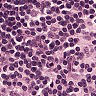
Metastatic tissue present: no